Interaction volume radius: 10 \u00c5
Interaction volume height: 15 \u00c5
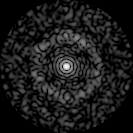
Disorder parameter: 0.8677